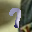
Label: 7